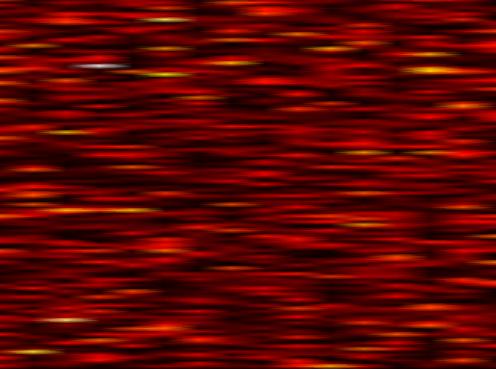
Label: WOLA